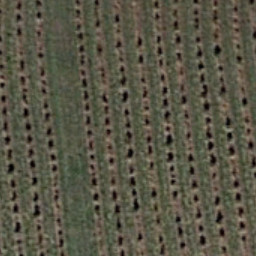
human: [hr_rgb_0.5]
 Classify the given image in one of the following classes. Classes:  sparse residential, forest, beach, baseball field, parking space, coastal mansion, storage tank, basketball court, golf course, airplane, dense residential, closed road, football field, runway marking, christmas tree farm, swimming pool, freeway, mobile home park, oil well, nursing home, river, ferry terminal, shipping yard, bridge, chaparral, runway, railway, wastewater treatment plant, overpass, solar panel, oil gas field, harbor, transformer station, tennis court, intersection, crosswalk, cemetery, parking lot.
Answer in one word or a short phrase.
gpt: christmas tree farm